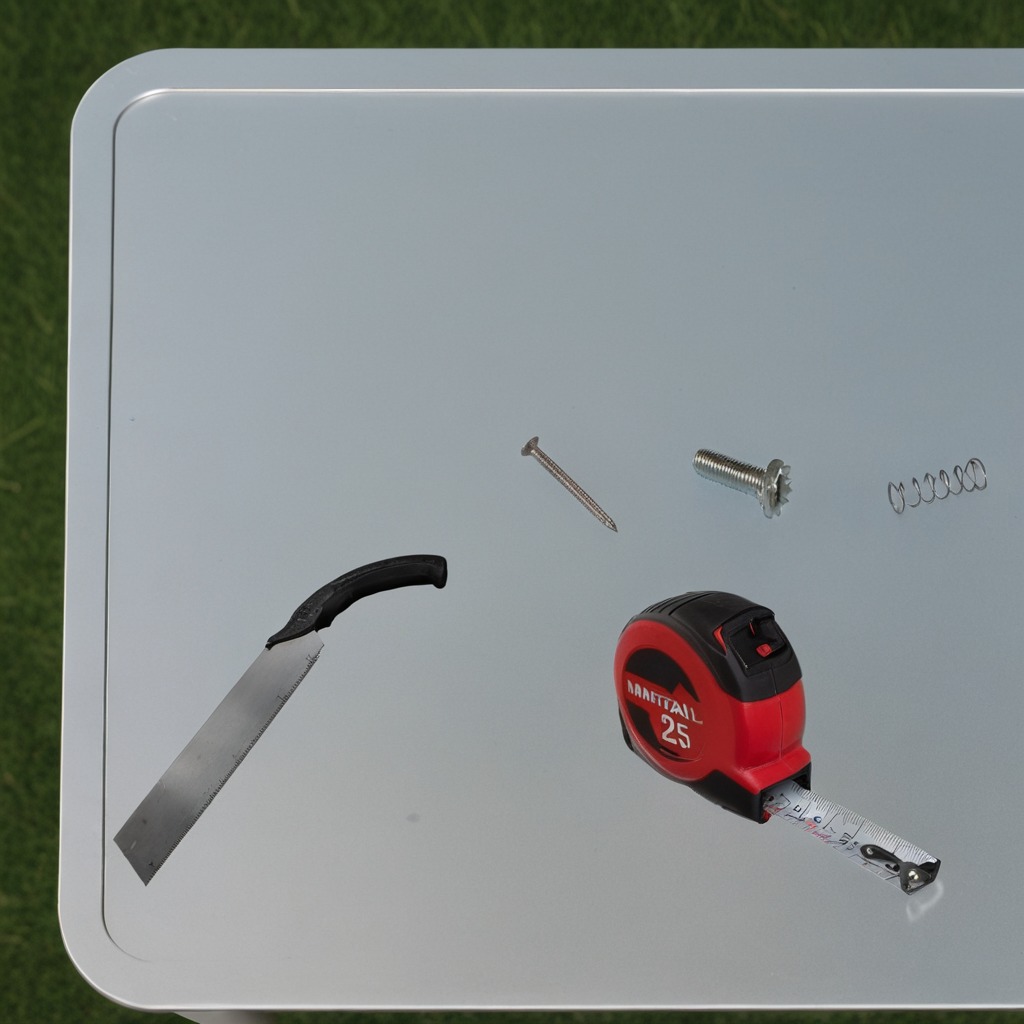
A measuring tape, a metal machine screw, an iron nail, a coiled metal spring, and a handheld metal saw are lying on the table.